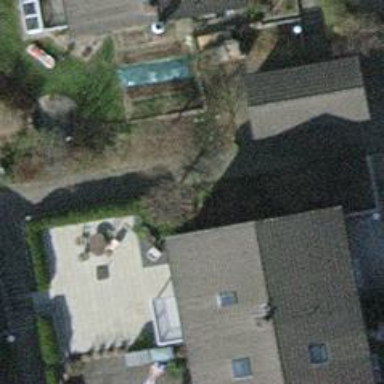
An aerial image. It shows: Terrace building.